Question: I've got a scroll view contained directly inside the content view of a view controller, at full size in both dimensions. The top, bottom, leading and trailing space constraints from the scroll view to its superview (horizontal) and the layout guides (vertical) are all set to 0. The VC is eventually meant to be nested as a child view controller in one or two places. I'm using a Storyboard.
I've placed a number of elements inside the scroll view and constrained them to it, but I'm seeing various kinds of strange behavior. Below is a screenshot with all the subviews of the scroll view selected to display their constraints. The scroll view's four constraints to the top level view are not visible in it. The view controller has been set to Freeform size, with its top level view (and, accordingly, the scroll view's content view) 616 pts high, guaranteeing that scrolling will be necessary at runtime.

Before analyzing the screenshot, here's a list of things that I'm trying to achieve.
1. The vertical spacing between elements is set by the designer and fixed. (BTW, none of the vertical constraints, text styles etc. in this wireframe are final yet; the whole image is for illustrative purposes only.)
2. All the labels (except the topmost one) should start at their intrinsic size, expand up to the width of the scroll view (minus the standard HIG horizontal space of 20 pts on both sides).
3. Buttons are unlikely to be much bigger than this, but in case of localization surprises, we want them to behave just like the labels. (There's an extra vertical >= constraint on "Another Button"; it's irrelevant to this question.)
4. The web view has a fixed height, and its width should be determined by the width of the scroll view; standard 20 pt horizontal space on both sides.
5. The text views have a minimum height (67 pts here), but they should expand vertically if the contained text is too big to fit. None of them are editable or scrollable. Like the web view, they're horizontally spaced the standard 20 pts apart from the leading and trailing edges.
As you can see, none of the elements have explicit width constraints. The whole thing relies on the leading and trailing space constraints between the elements and the scroll view. The layout, in my mind, would somewhat gracefully work on hypothetical wider-than-320 pt iPhones of the future without changes to the constraints. It would also work after rotating to landscape orientation (it might look a bit silly, but it would work).
I'll go through the points step by step, referring to the screenshot where necessary.
This works, nothing out of the ordinary here.
The leading constraints of the labels are all simple Equal 20 pt standard spaces. The trailing constraints are Greater Than or Equal 20 pt standard, ostensibly to allow them to grow to be 'scrollView.frame.size.width-40' wide, but no wider.
Same as .
Here's where it gets interesting. The web view and the text views are all listed as Misplaced Views, with IB saying their frames will be different at runtime. The orange dashed borders denoting the correct frames only reach horizontally as far as the longest element with a Greater Than Or Equal trailing constraint; here, it's "A Button With A Long Title", whose right edge is where the dashed border edges end.
---
Constructing this set of views and their constraints, I expected to have some trouble. I knew it would be tricky to have UITextViews that grow vertically taller than the >= 67 height defined here, perhaps only possible through code. Getting the labels and buttons to work as specified above through IB alone seemed a bit iffy, too.
What I expect was the web and text views' reported correct frame being only as wide as the widest label or button. It seems that with this setup, the scroll view won't actually be 320 pts wide, but rather only as wide as necessary to fit the longest element and its spacing, and the web and text views are expected to comply. Given that the scroll view is firmly constrained on all sides to the top level view, which is set to be 320 pts wide, I have no idea why this is. SOMETHING must obviously define the initial width of the scroll view, but why aren't the constraints I've made from the scroll view to the top level view doing that?
Given the specifications above for this set of views, what do I need to change to make it happen?
This case demonstrates the fact that I truly do not properly understand Auto Layout yet, and I hope that the answers will enlighten me about many of its crucial aspects.
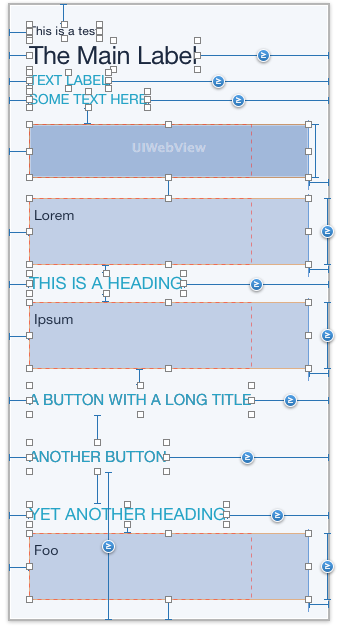
Answer: With respect to Xcode's warnings about misplaced views, select the view controller in storyboard, tap the "Resolve Auto Layout Issues" button in the lower-right-hand corner of the canvas (it looks like a Tie Fighter from Star Wars), then select "Update All Frames in View Controller". This forces all of your views to reflect their constraints.
Using Auto Layout with 'UIScrollView' is a different animal; so much so that Apple felt it necessary to release a Technical Note on the issue: <URL>
When you connect all those constraints between subviews and the inside walls of a scroll view, the result is probably not what you expect. When you pin a subview to the sides of a scroll view, you are in fact determining the subview's position relative to the scroll view. Instead, you are determining the scroll view's 'contentSize'. This is weird.
You are using Apple's so-called pure Auto Layout approach from the Technical Note. With this approach, the subviews' constraints must dictate the scroll view's 'contentSize'.
Let's take just one of your subviews and ignore all the rest, say one of the text views. And let's only think about that text view along the horizontal axis. If you wanted the text view to be constrained by the width of the scroll view without any horizontal scrolling, you would need to install a fixed-width constraint on the text view that was exactly the width of the scroll view's bounds minus the spacers. After doing this, the content size width would be the sum of the left spacer, the width of the text view, and the right spacer.
Unfortunately, you cannot install a constraint that establishes a relationship between the width of the text view and the width of the scroll view's bounds. And that's really too bad.
I don't actually recommend installing a fixed-width constraint on the text view. Instead, I would start over and use Apple's "mixed approach" from the Technical Note.
With the mixed approach, the subviews' constraints don't determine the scroll view's 'contentSize'. Instead, you must explicitly set the scroll view's 'contentSize' and the frame of a container view (i.e., a 'UIView' content view).
Let's go back to that 'UITextView' and the horizontal axis. Using the mixed approach, you could leave the constraints for the text view as they are (i.e., no fixed-width constraint). You could explicitly set the width of the scroll view's 'contentSize' and the width of content view's frame as early as 'viewDidLoad'. You could explicitly set these values to 'self.view.bounds.size.width' because your scroll view hugs the sides of the main view.
To implement the mixed approach, you will have to instantiate the content view ('UIView') in code and set its 'translatesAutoresizingMaskIntoConstraints' property to 'NO'. By extension, you'll probably need to create your constraints for all those subviews in code as well (I don't know of any way around this). The visual formatting strings are tedious and repetitive, but they're actually easier to work with than constraints created in IB when configuring complex layouts (your layout is sufficiently complex).
I used the mixed approach to solve a SO challenge here: <URL>. Unfortunately, the solution hasn't been vetted yet. It's always possible that I'm nuts and I don't know what I'm talking about.